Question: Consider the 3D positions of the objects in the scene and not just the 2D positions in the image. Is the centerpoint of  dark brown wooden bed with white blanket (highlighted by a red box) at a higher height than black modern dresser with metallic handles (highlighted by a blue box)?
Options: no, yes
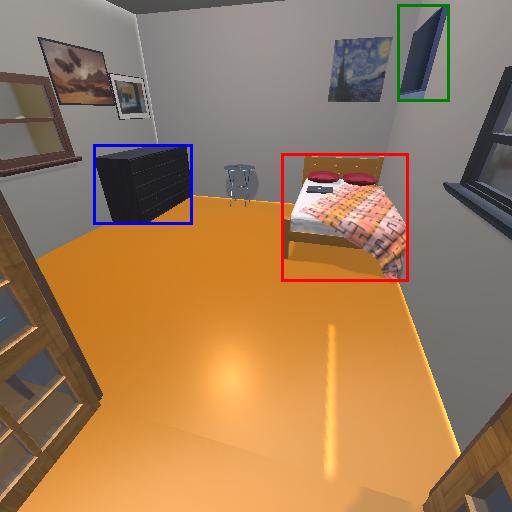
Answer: no